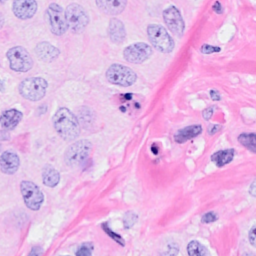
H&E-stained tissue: Breast